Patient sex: F
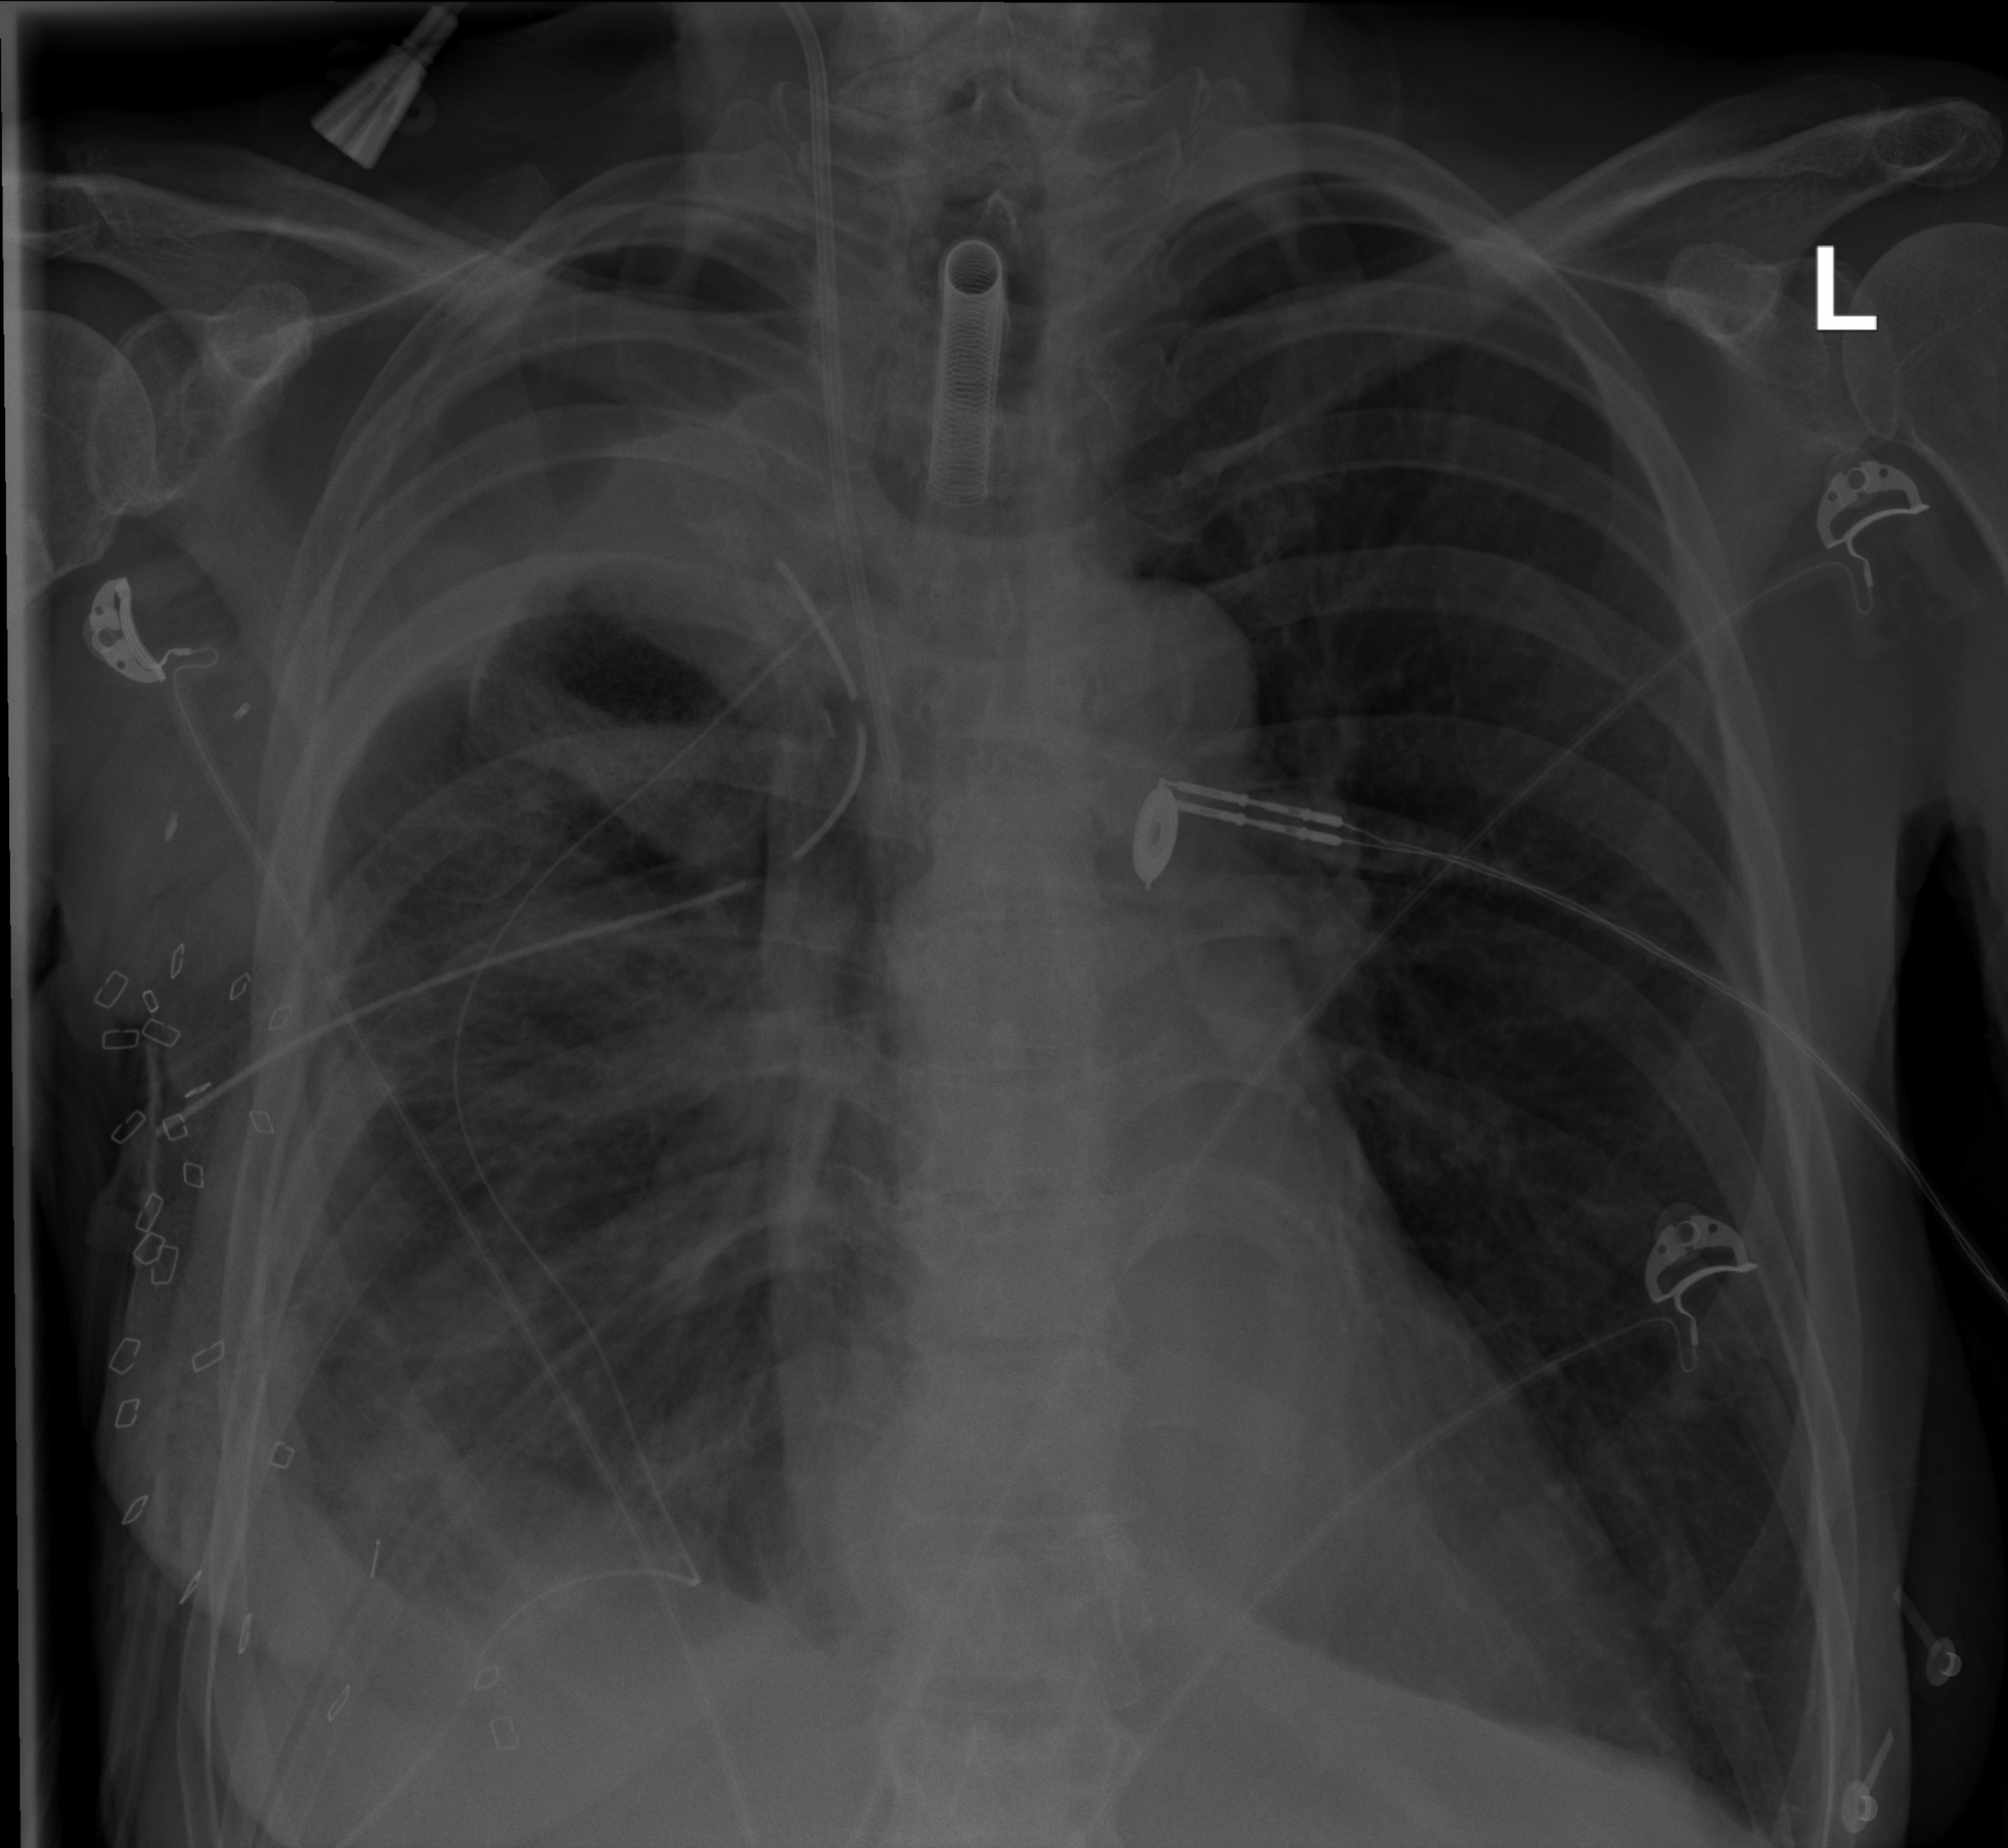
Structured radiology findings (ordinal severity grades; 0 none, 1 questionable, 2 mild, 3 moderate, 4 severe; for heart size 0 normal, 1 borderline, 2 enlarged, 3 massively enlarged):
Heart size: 2
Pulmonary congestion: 1
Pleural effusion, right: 3
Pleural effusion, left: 2
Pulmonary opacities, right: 2
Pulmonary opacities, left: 2
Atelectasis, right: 3
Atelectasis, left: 2